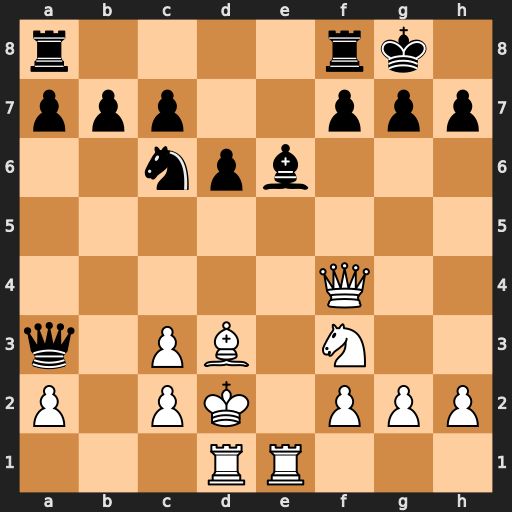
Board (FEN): r4rk1/ppp2ppp/2npb3/8/5Q2/q1PB1N2/P1PK1PPP/3RR3
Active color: w
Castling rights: -
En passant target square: -
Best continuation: Ng5 h6 Qe4 g6 Nxe6